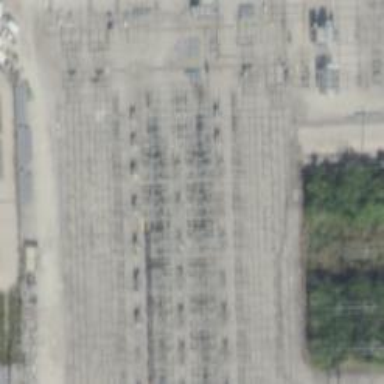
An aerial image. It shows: Switch used for power control.